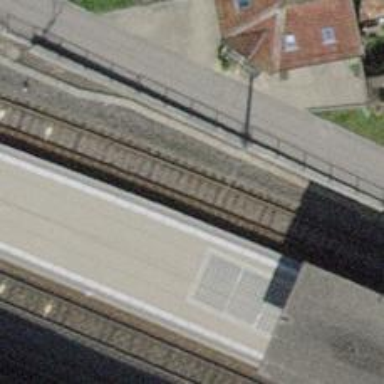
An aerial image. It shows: Single railway track with electrified contact line.